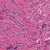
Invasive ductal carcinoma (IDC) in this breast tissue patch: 0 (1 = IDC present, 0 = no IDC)